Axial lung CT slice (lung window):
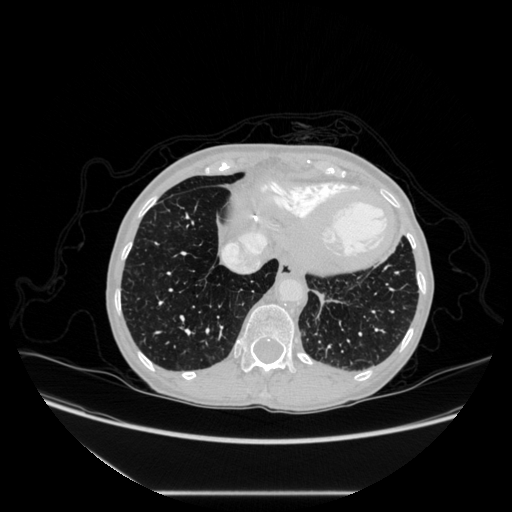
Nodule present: no